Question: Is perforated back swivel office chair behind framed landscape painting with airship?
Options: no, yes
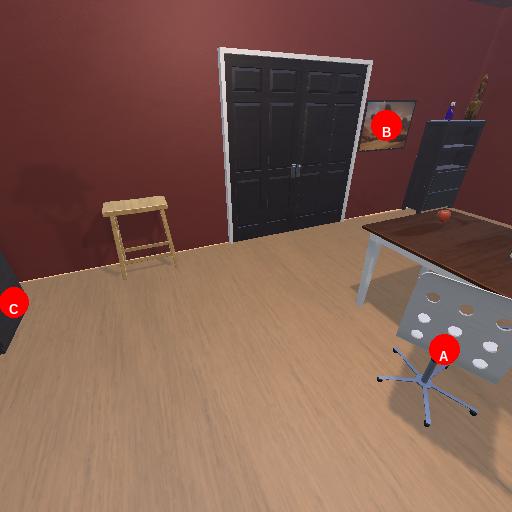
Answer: no